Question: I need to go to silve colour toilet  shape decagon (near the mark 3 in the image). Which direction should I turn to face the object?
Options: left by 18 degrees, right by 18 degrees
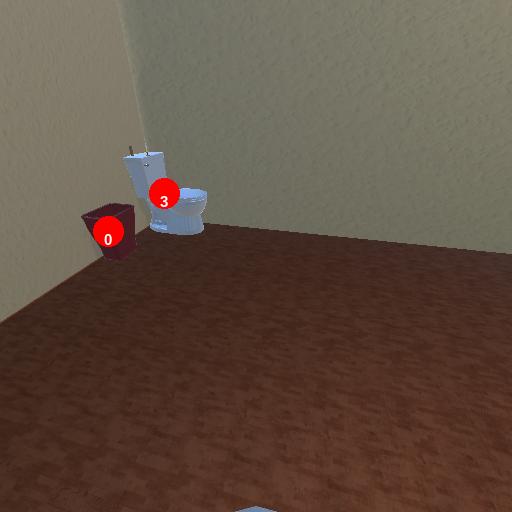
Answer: left by 18 degrees